Question: I want to display table view in which every cell contain nested UIview but i am facing some problems.
1) My app crash when i try to scroll table view.
Solved by add root view instead of subview into app delegate
Now problem number 2
2) I want to add horizontal scroll view inside table cell.so i can display 3 subview in single cell and i can scroll horizontally with in cell..how can i do that.
I want to do this..

To achive this i have code this..
'''
- (id)initWithFrame:(CGRect)frame
{
self = [super initWithFrame:frame];
if (self) {
UIView *wagon = [[UIView alloc]initWithFrame:CGRectMake(0, 0, 430, 187)];
UIColor *background = [[UIColor alloc] initWithPatternImage:[UIImage imageNamed:@"wagon.png"]];
wagon.backgroundColor = background;
UIScrollView *scrollview = [[UIScrollView alloc]initWithFrame:CGRectMake(0, 0, 830, 187)];
scrollview.showsVerticalScrollIndicator=YES;
scrollview.scrollEnabled=YES;
scrollview.userInteractionEnabled=YES;
UIView *videoview = [[UIView alloc]initWithFrame:CGRectMake(0, 0, 220 , 100)];
UIImageView *video = [[UIImageView alloc]initWithFrame:CGRectMake(wagon.frame.origin.x+18, wagon.frame.origin.y+35, 220, 100)];
UIImage *bgImage = [UIImage imageNamed:@"video.png"];
video.image = bgImage;
videoview.contentMode = UIViewContentModeLeft;
[videoview addSubview:video];
UIView *textview = [[UIView alloc]initWithFrame:CGRectMake(wagon.frame.origin.x+238,wagon.frame.origin.y+28, 150 , 187)];
textview.contentMode = UIViewContentModeRight;
UILabel * label = [[UILabel alloc]initWithFrame:CGRectMake(28,10, 150 , 87)];
label.text=@"This is testing text for IOS app to check line are aligned or not and to check video image and nested views for UIviews";
label.backgroundColor = [UIColor clearColor];
label.textColor=[UIColor redColor];
label.numberOfLines = 4;
[textview addSubview:label];
[wagon addSubview:textview];
[wagon addSubview:videoview];
[scrollview addSubview:wagon];
[self addSubview:scrollview];
}
return self;
}
'''
and call this view from table cell
'''
- (UITableViewCell *)tableView:(UITableView *)tableView cellForRowAtIndexPath:(NSIndexPath *)indexPath {
NSString *CellIdentifier = @"StateCell";
UITableViewCell *cell;
cell = [tableView dequeueReusableCellWithIdentifier:CellIdentifier];
if (cell == nil) {
cell = [[UITableViewCell alloc] initWithStyle:UITableViewCellStyleDefault reuseIdentifier:CellIdentifier];
}
Wagon1 *wg=[[Wagon1 alloc]init];
[cell addSubview:wg];
return cell;
'''
}
## by adding wg i get one train boggi, wagon view.. i want 2 wagon view and engine at last or first.
** Table crashing problem is solve**
1) to solve crashing problem i search on stackoverflow and i found solution like adding to delegates or change to retain or strong bla bla.. but non of these work for me.
Here is my code. and one more thing i am not use XIB , nib or storyboard..
'''
@interface MainScreenViewController : UIViewController
{
UITableView* table;
NSString * name;
}
@property (strong, retain) UITableView *table;
@property (strong, retain) NSString *name;;
@end
'''
.m file
'''
@interface MainScreenViewController ()
@end
@implementation MainScreenViewController
@synthesize table;
@synthesize name;
- (id)initWithNibName:(NSString *)nibNameOrNil bundle:(NSBundle *)nibBundleOrNil
{
self = [super initWithNibName:Nil bundle:Nil];
if (self) {
// Custom initialization
}
return self;
}
- (void)viewDidLoad
{
[super viewDidLoad];
name=[[NSString alloc]init];
name=@"testing of row";
CGRect frame = self.view.frame;
table= [[UITableView alloc] initWithFrame:frame];
table.autoresizingMask = UIViewAutoresizingFlexibleHeight|UIViewAutoresizingFlexibleWidth;
[table setDelegate:self];// app crash here
table.dataSource = self;// here also
[table reloadData];
[self.view addSubview:table];
}
- (NSInteger)tableView:(UITableView *)tableView numberOfRowsInSection:(NSInteger)section
{
return 8;
}
- (NSString *)tableView:(UITableView *)tableView titleForHeaderInSection:(NSInteger)section
{
return @"test";
}
- (CGFloat)tableView:(UITableView *)tableView heightForRowAtIndexPath: (NSIndexPath*)indexPath;
{
return 190;
}
- (NSInteger)numberOfSectionsInTableView:(UITableView *)tableView
{
// Return the number of sections.
return 1;
}
- (UITableViewCell *)tableView:(UITableView *)tableView cellForRowAtIndexPath:(NSIndexPath *)indexPath
{
static NSString *simpleTableIdentifier = @"SimpleTableItem";
UITableViewCell *cell = [tableView dequeueReusableCellWithIdentifier:simpleTableIdentifier];
if (cell == nil) {
cell = [[UITableViewCell alloc] initWithStyle:UITableViewCellStyleDefault reuseIdentifier:simpleTableIdentifier];
}
cell.textLabel.text = name;
return cell;
}
- (BOOL)shouldAutorotateToInterfaceOrientation:(UIInterfaceOrientation)toInterfaceOrientation {
return (toInterfaceOrientation == UIInterfaceOrientationPortrait);
}
- (void)didReceiveMemoryWarning
{
[super didReceiveMemoryWarning];
// Dispose of any resources that can be recreated.
}
@end
'''
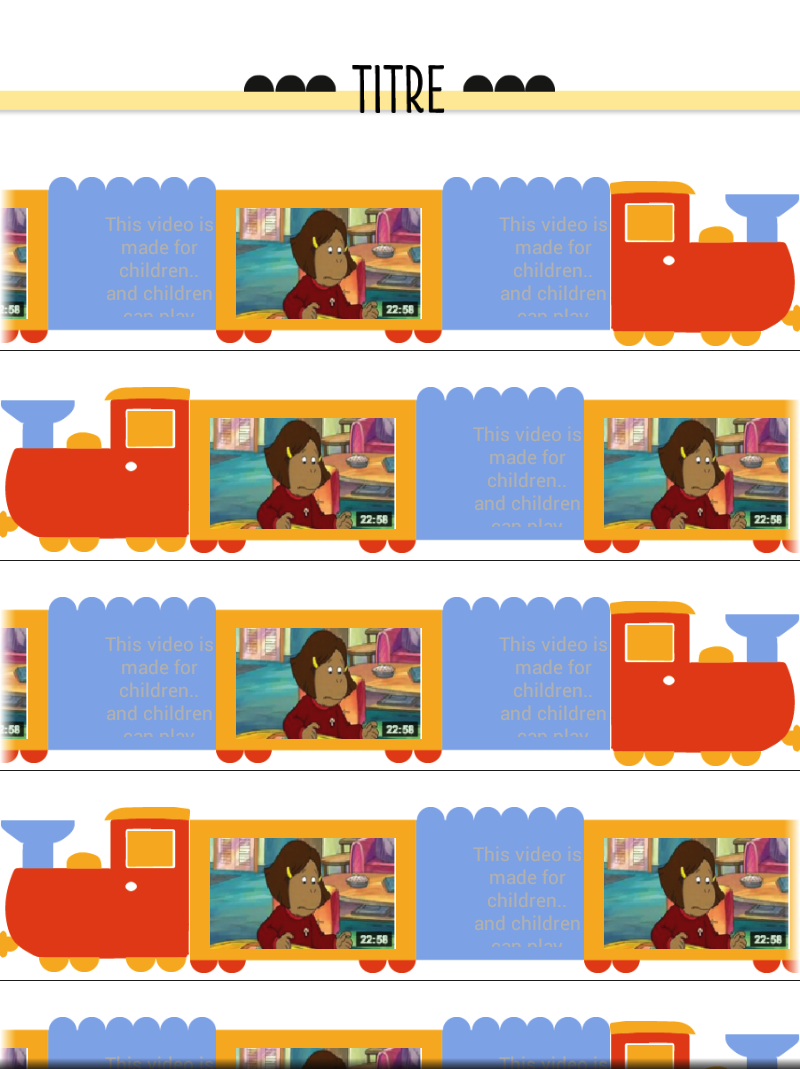
Answer: I tried your code and it is working perfectly for me , I guess problem should be with view controller initialisation , try this <URL> and let me know.